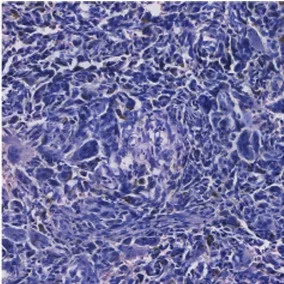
HE (x100).
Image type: pathology (h&e)